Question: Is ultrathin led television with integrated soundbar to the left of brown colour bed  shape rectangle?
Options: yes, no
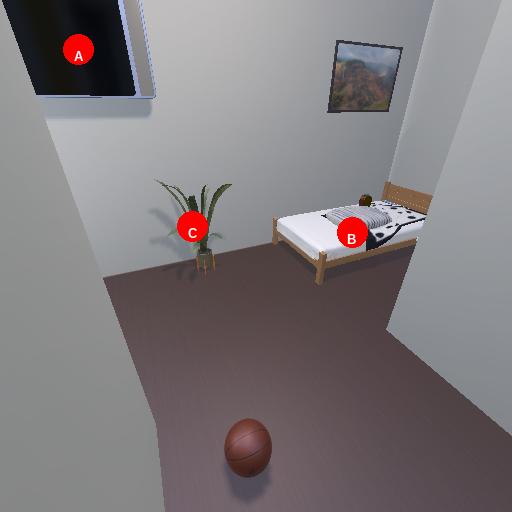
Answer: yes